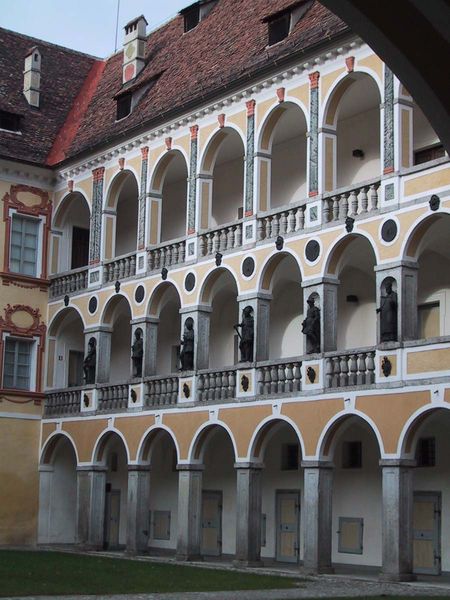
Titel: Arkadenhof der Bischöflichen Residenz in Brixen mit Ahnenreihe des Hauses Habsburg als Fassadenplastiken
Künstler: Albrecht Lucchese
Standort: Brixen, Bischöfliche Residenz (EU - I - Südtirol)
Schlagwörter: gelb, fenster, säule, tür, dach, gebäude, haus, rot, wiese, ornament, architektur, kamin, schornstein, garten, balkon, türen, farben, figuren, rundbogen, verzierung, bögen, innenhof, veranda, arkaden, statuen, nischen, rundgang